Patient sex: F
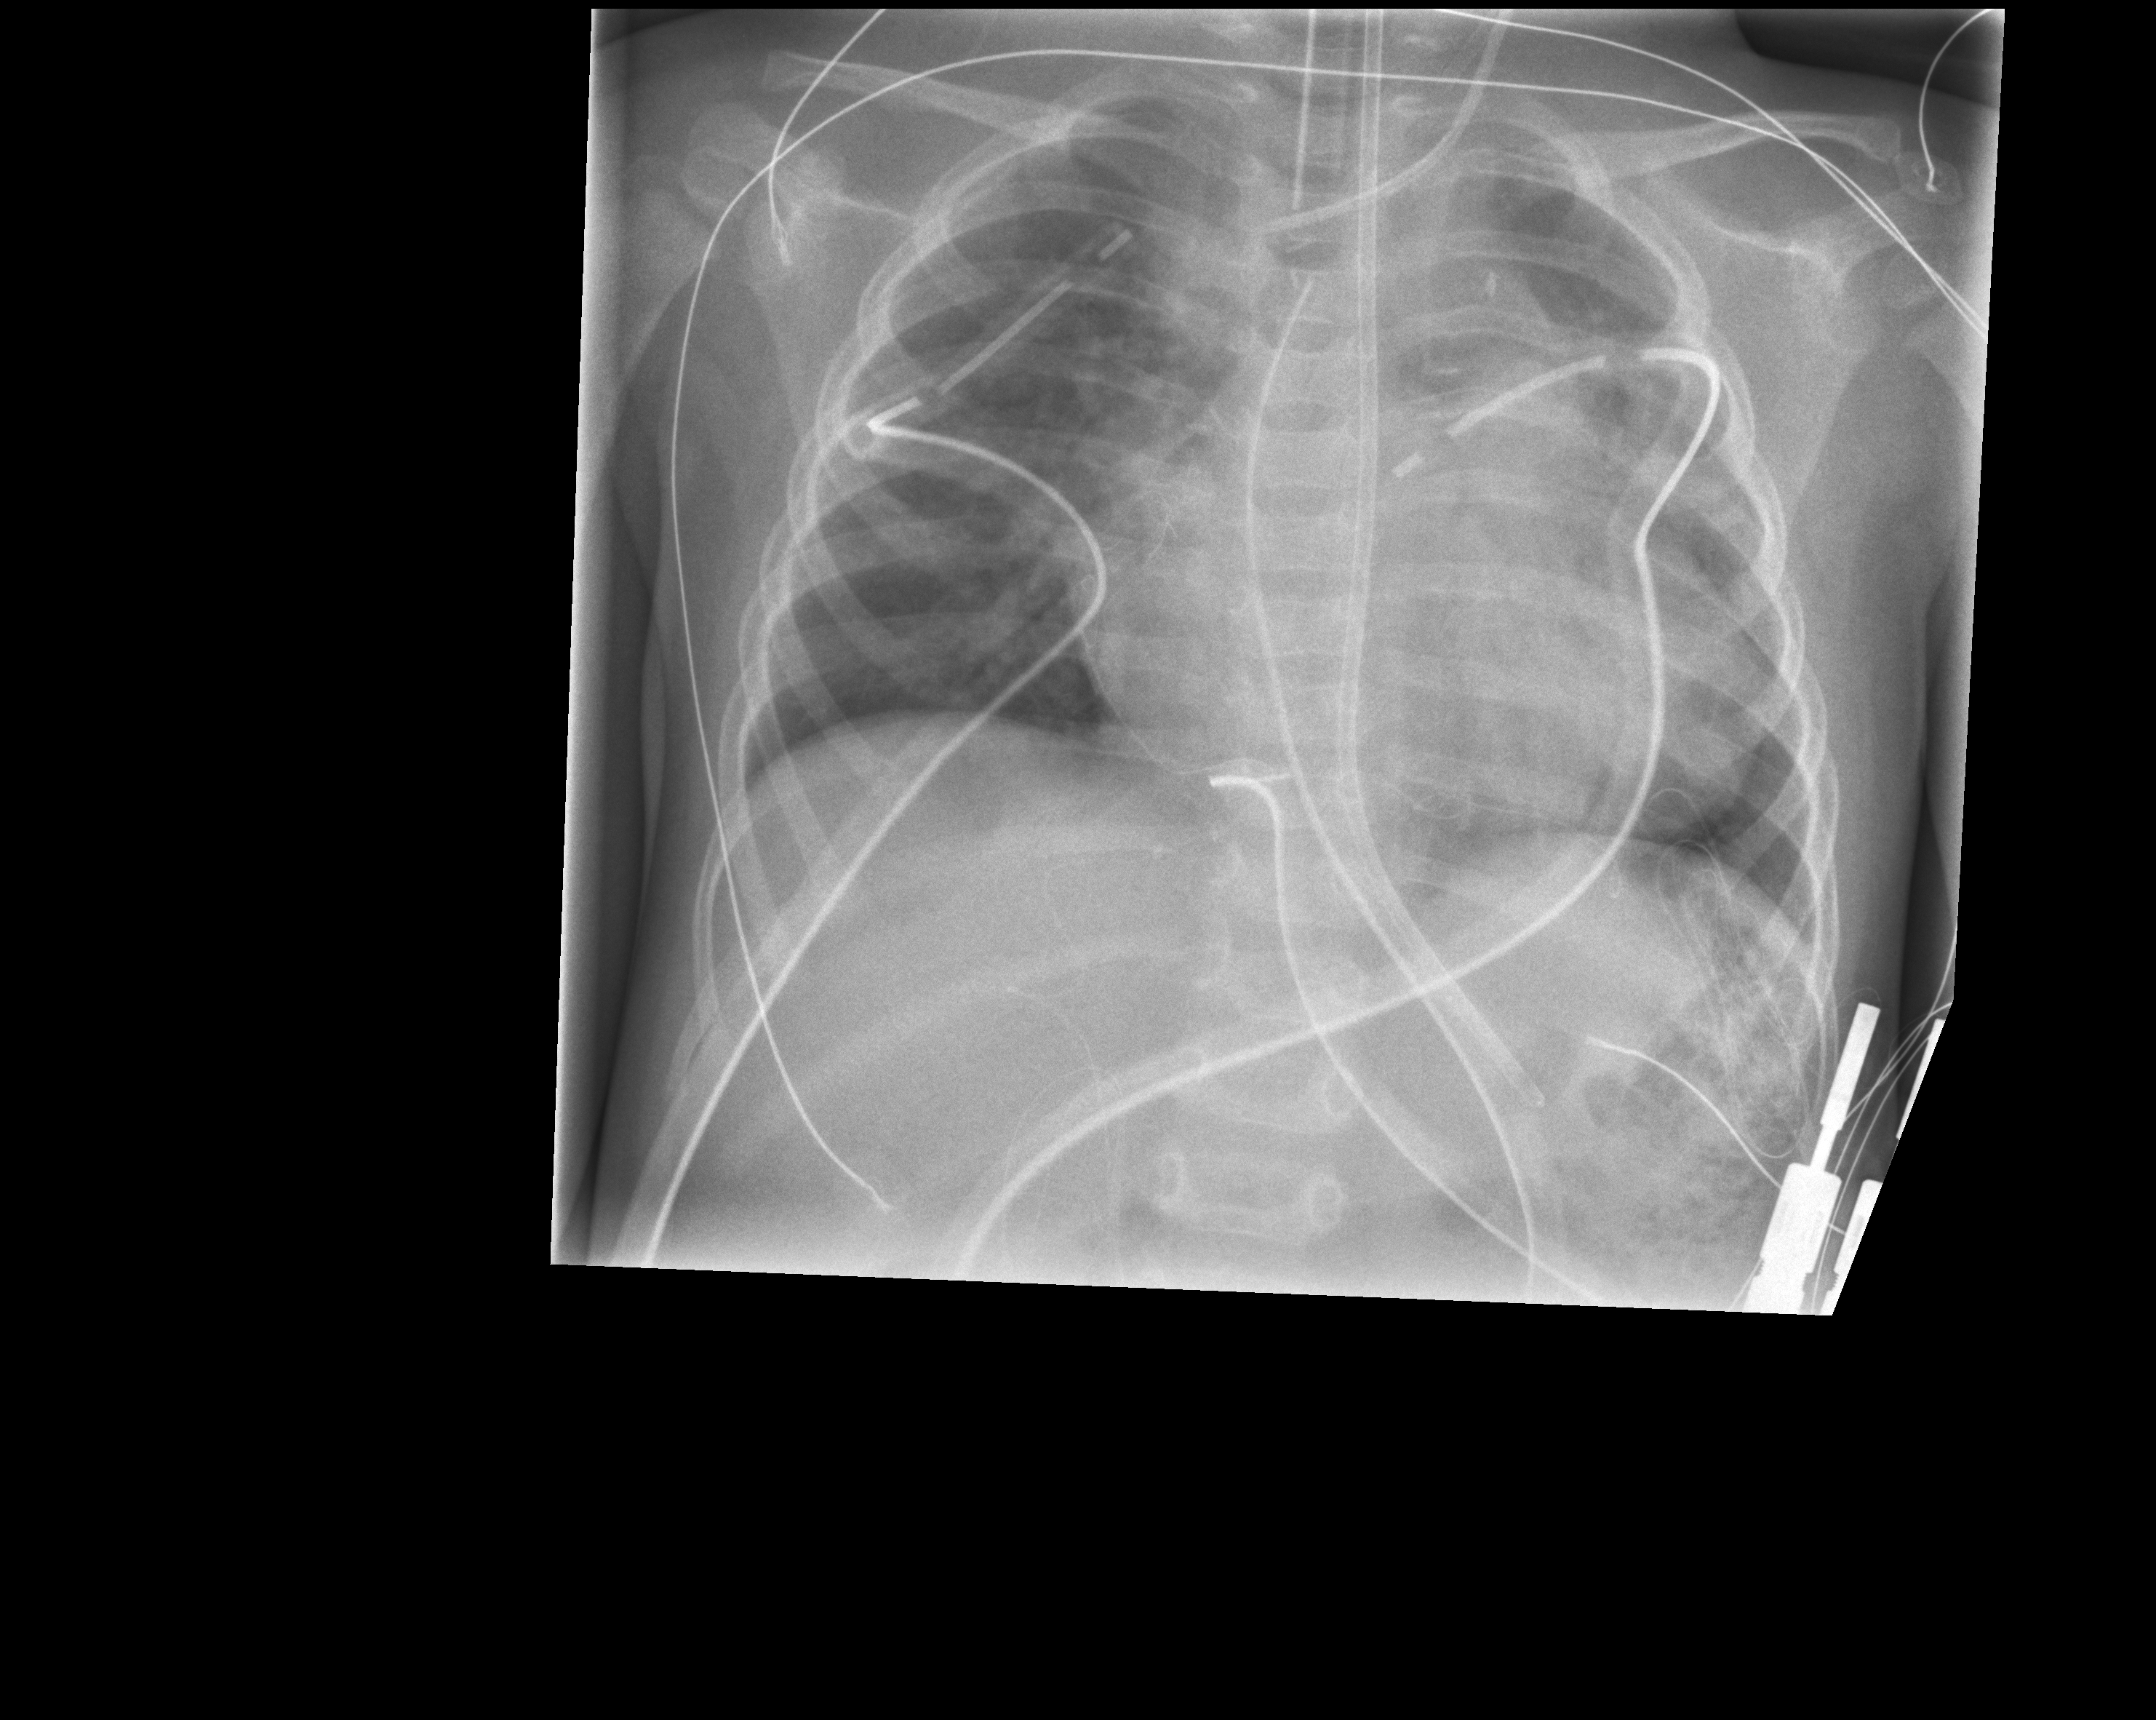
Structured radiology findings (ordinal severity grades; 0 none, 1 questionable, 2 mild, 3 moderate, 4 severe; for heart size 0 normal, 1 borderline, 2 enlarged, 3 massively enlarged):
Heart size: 2
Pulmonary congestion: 0
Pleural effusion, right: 0
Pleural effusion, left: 0
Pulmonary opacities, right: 0
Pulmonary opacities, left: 0
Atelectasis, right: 0
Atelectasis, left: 0